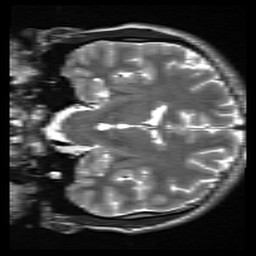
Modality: inplaneT2
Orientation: coronal
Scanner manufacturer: siemens
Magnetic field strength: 3 T
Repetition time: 7.02 s
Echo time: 0.069 s